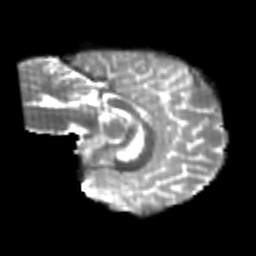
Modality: T2w
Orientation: sagittal
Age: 20
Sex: female
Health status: healthy
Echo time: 0.074 s